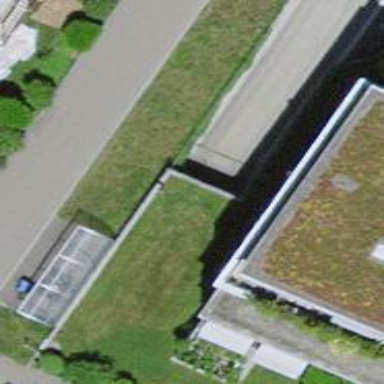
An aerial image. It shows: Parking entrance.